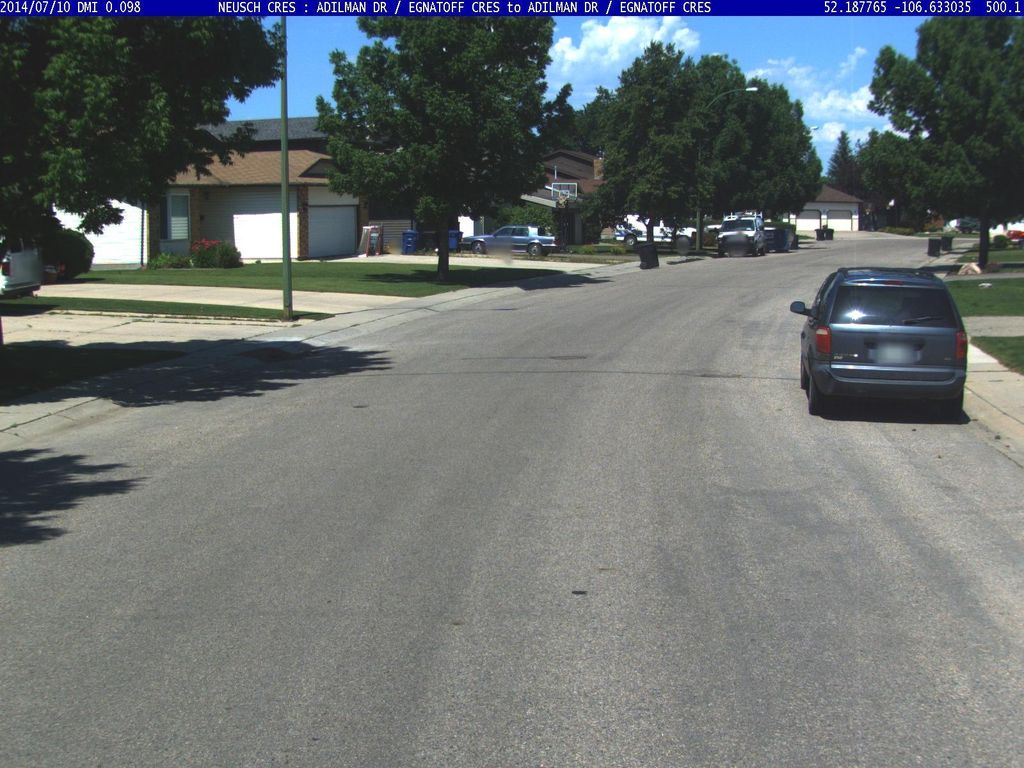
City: saskatoon